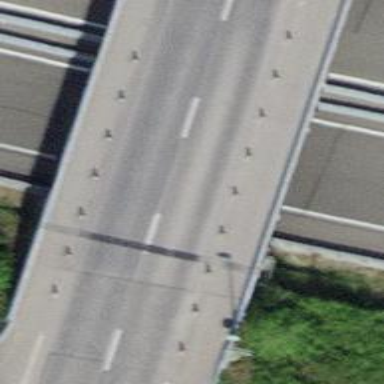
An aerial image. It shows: Tertiary road with bridge.